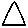
Label: triangle